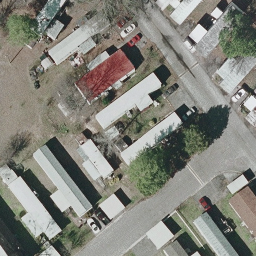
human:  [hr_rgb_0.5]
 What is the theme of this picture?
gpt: mobile home park

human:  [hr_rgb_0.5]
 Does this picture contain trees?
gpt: yes

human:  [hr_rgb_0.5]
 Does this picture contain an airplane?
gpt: no

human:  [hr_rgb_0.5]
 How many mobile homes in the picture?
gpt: twelve

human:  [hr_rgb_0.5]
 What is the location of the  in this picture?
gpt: i cannot see it